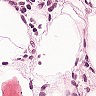
Metastatic tissue present: no